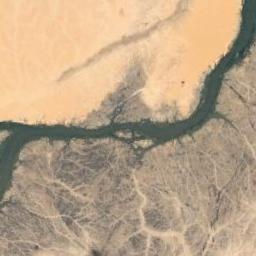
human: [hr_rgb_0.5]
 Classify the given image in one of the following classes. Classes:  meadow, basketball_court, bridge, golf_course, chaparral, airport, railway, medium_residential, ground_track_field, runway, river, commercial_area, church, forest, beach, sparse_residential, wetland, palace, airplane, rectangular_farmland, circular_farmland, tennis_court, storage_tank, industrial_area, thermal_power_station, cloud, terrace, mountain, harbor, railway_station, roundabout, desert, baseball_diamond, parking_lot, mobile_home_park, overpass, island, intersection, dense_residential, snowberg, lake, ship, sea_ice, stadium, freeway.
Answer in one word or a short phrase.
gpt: river